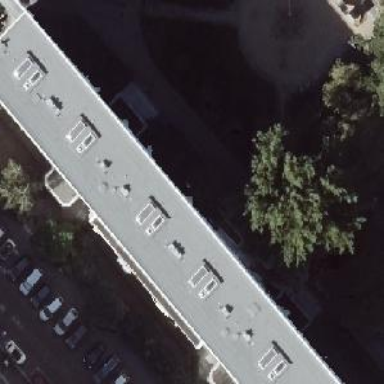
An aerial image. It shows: Building with flat roof.